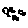
Label: fish